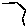
Label: hexagon